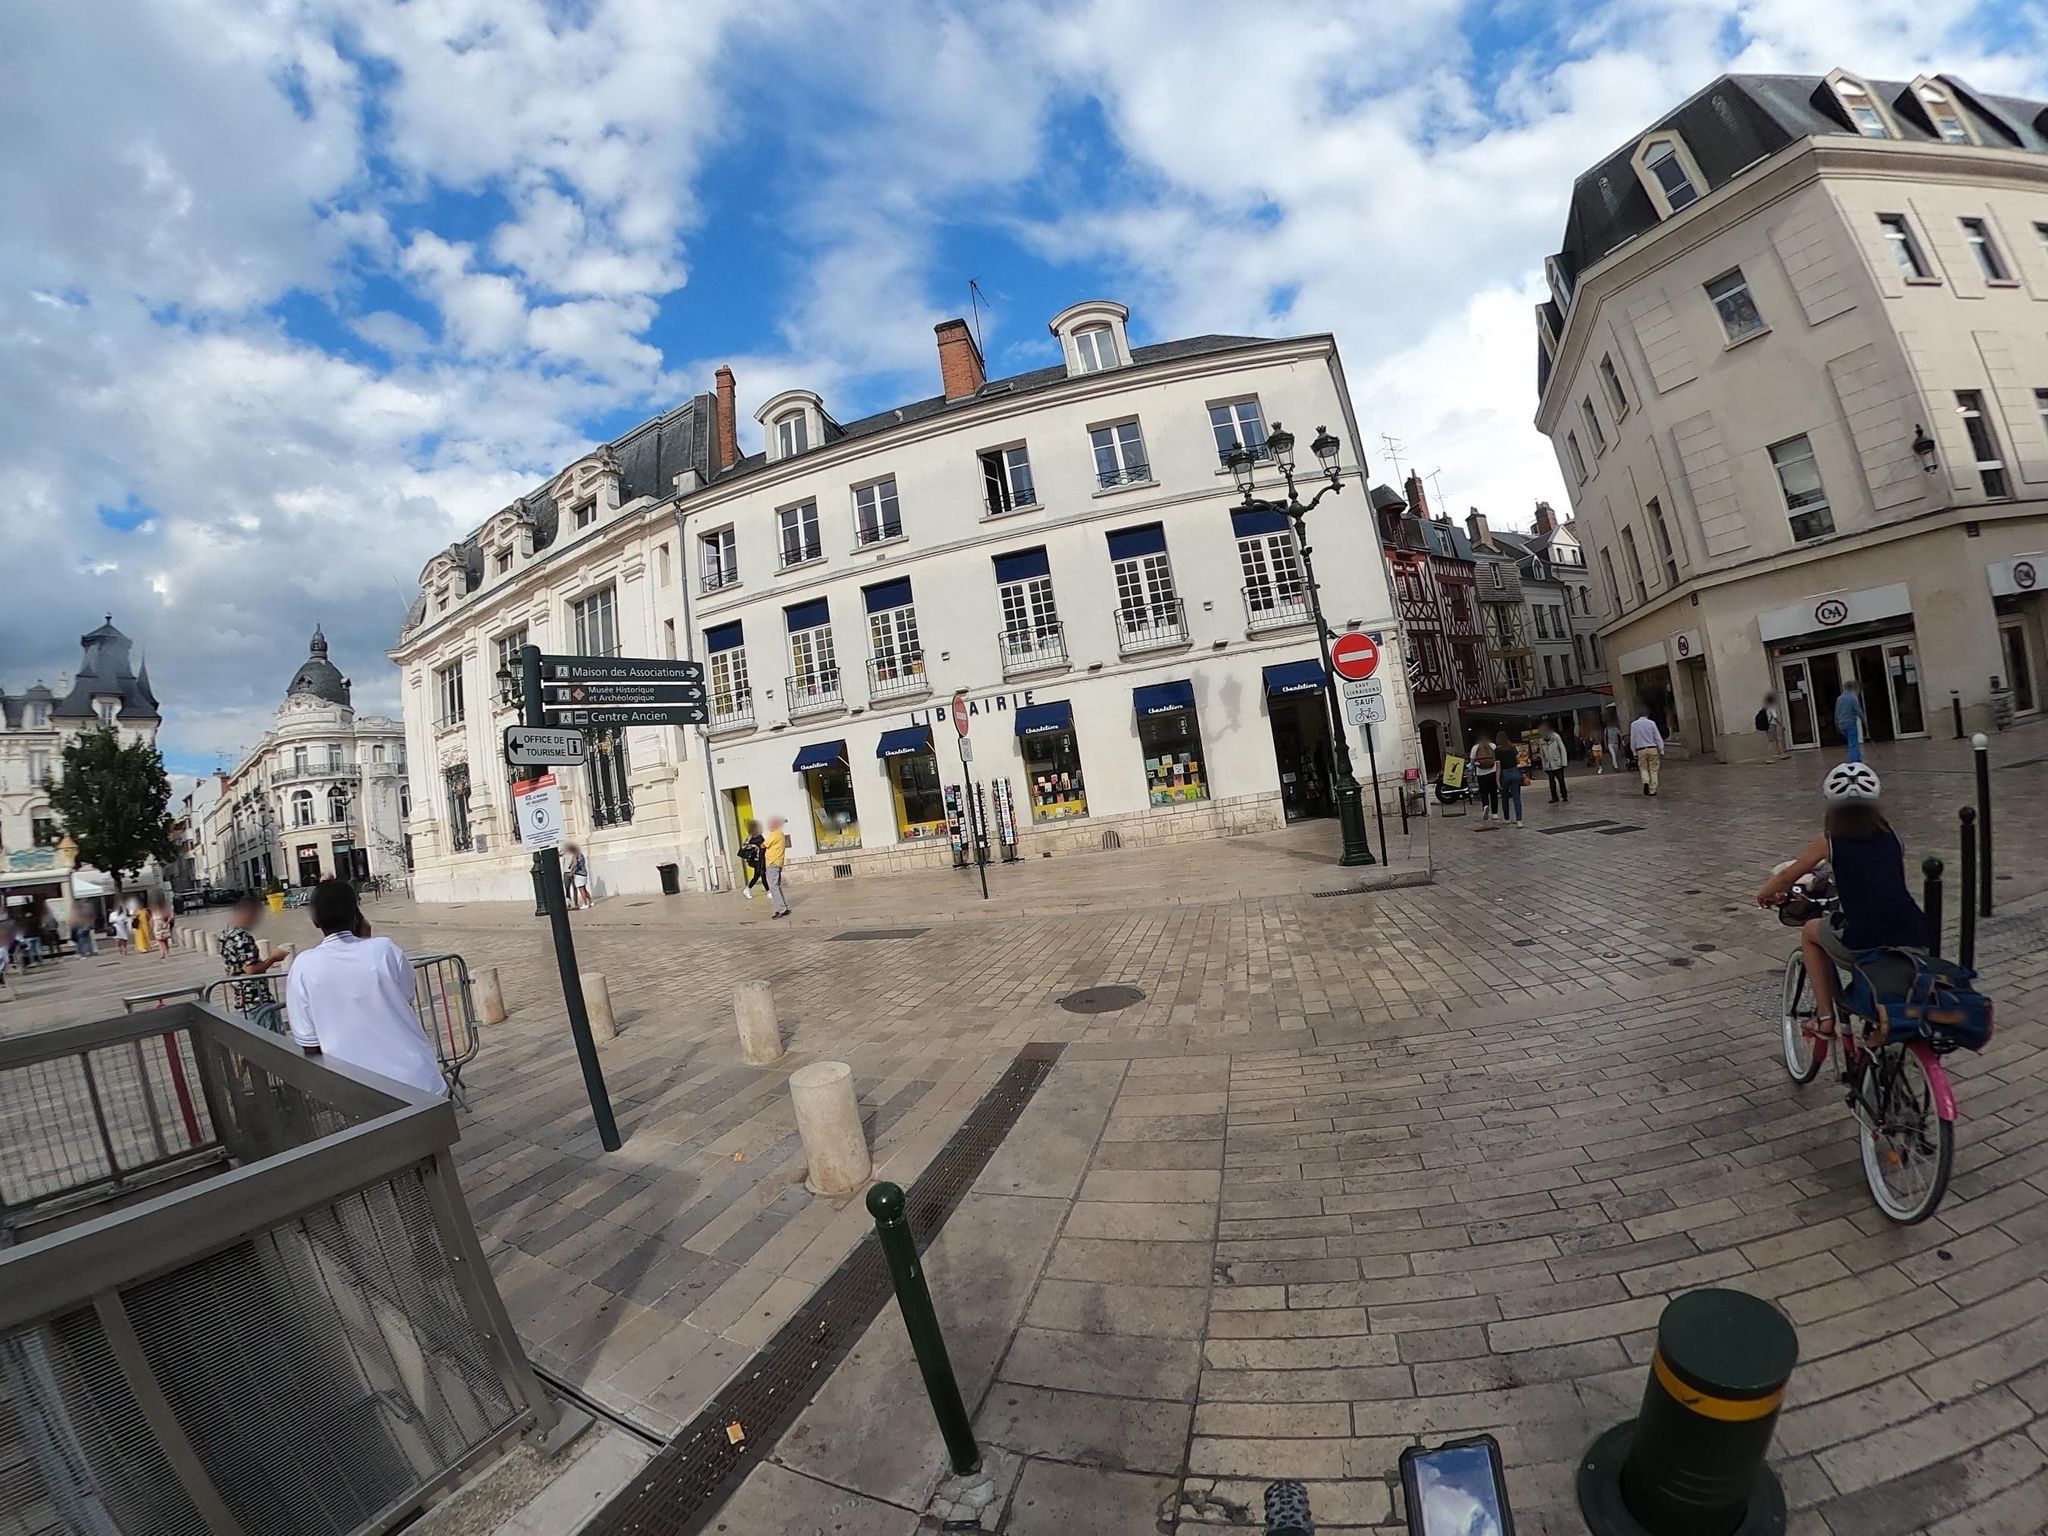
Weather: clear
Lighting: day
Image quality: good
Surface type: walking surface
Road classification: living_street, pedestrian
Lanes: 2
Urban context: urban centre
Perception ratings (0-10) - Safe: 5.22, Lively: 9.62, Beautiful: 7.01, Boring: 6.63, Depressing: 2.45, Wealthy: 8.76